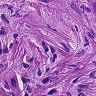
Metastatic tissue present: yes